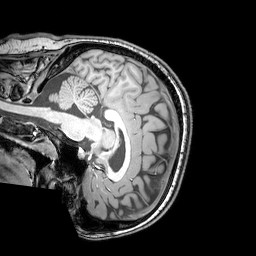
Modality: T1w
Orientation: sagittal
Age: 24
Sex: female
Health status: healthy
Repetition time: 0.081 s
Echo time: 0.037 s